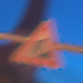
Verkehrszeichen: Arbeitsstelle
Umgebung: Outdoor, Urban
Tageszeit: Night
Wetter: PartlyCloudy
Licht: Artificial
Jahreszeit: NotSpecified
Kontrast: HighContrast